Question: Is there a way to make the filling of a circle transparent when using the PatchCollection? I plotted a circle, and I tried setting the facecolor to 'none', but it is covering the contour map that it is plotted on top of. I would like to see the outline of the circle with the contouring remaining visible behind it.
The stereonet was plotted using the mplstereonet-0.2 third-party software. Here is the part of the script where the image is plotted:
'''
hold(True)
fig, ax = plt.subplots(subplot_kw = dict(projection = 'stereonet')) # Schmidt by default
cax = ax.density_contourf(strike, dip, measurement = 'poles')
ax.pole(strike, dip, 'k^', markersize = 3)
ax.grid(True)
patches = []
circle = Circle((0, 0), 0.5, facecolor = 'none', fill = False)
patches.append(circle)
p = PatchCollection(patches)
ax.add_collection(p)
cbar = fig.colorbar(cax, cmap = cm)
cbar.set_clim(0, 25)
'''

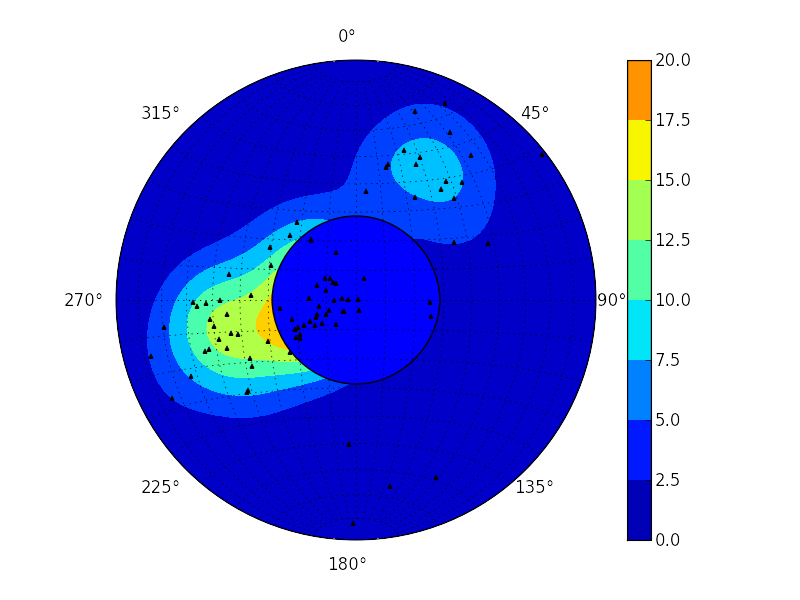
Answer: I solved the problem, but thank you to anyone that was possibly looking into this.
The solution:
'''
p = PatchCollection(patches, match_original = True)
'''
This will make it so that the contour is seen behind the shape.